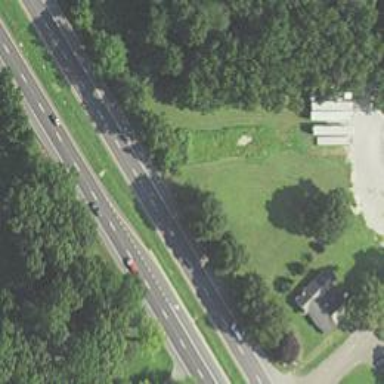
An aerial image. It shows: Trunk highway.